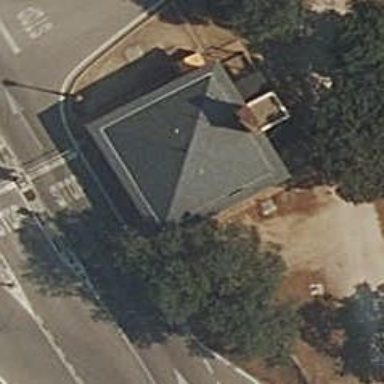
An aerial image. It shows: Gatehouse building.